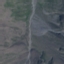
Land use / land cover class: HerbaceousVegetation